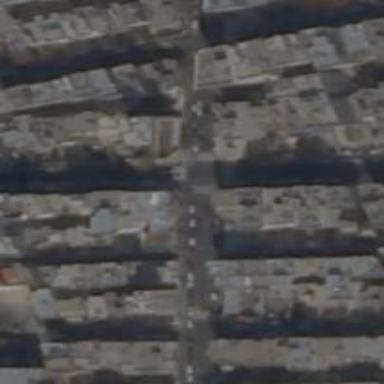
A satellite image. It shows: Marked crossing on the road.